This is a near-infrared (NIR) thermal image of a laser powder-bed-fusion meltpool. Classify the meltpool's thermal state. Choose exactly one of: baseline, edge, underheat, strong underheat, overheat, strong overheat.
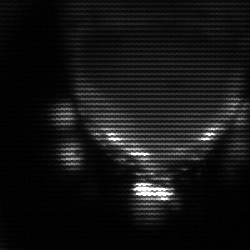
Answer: baseline